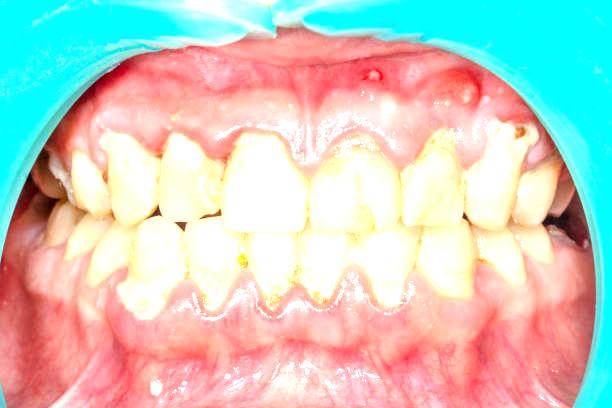
Condition: Gingivitis